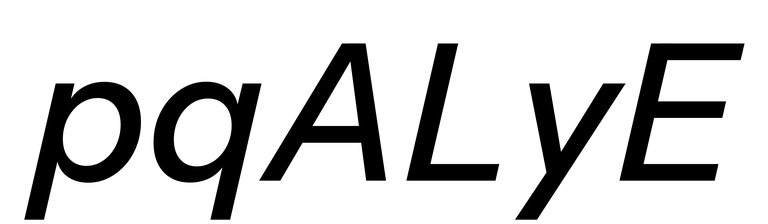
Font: InstrumentSans-Italic_Medium_Italic